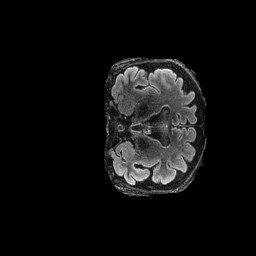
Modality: FLAIR
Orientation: coronal
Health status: ill
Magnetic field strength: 3 T